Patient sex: M
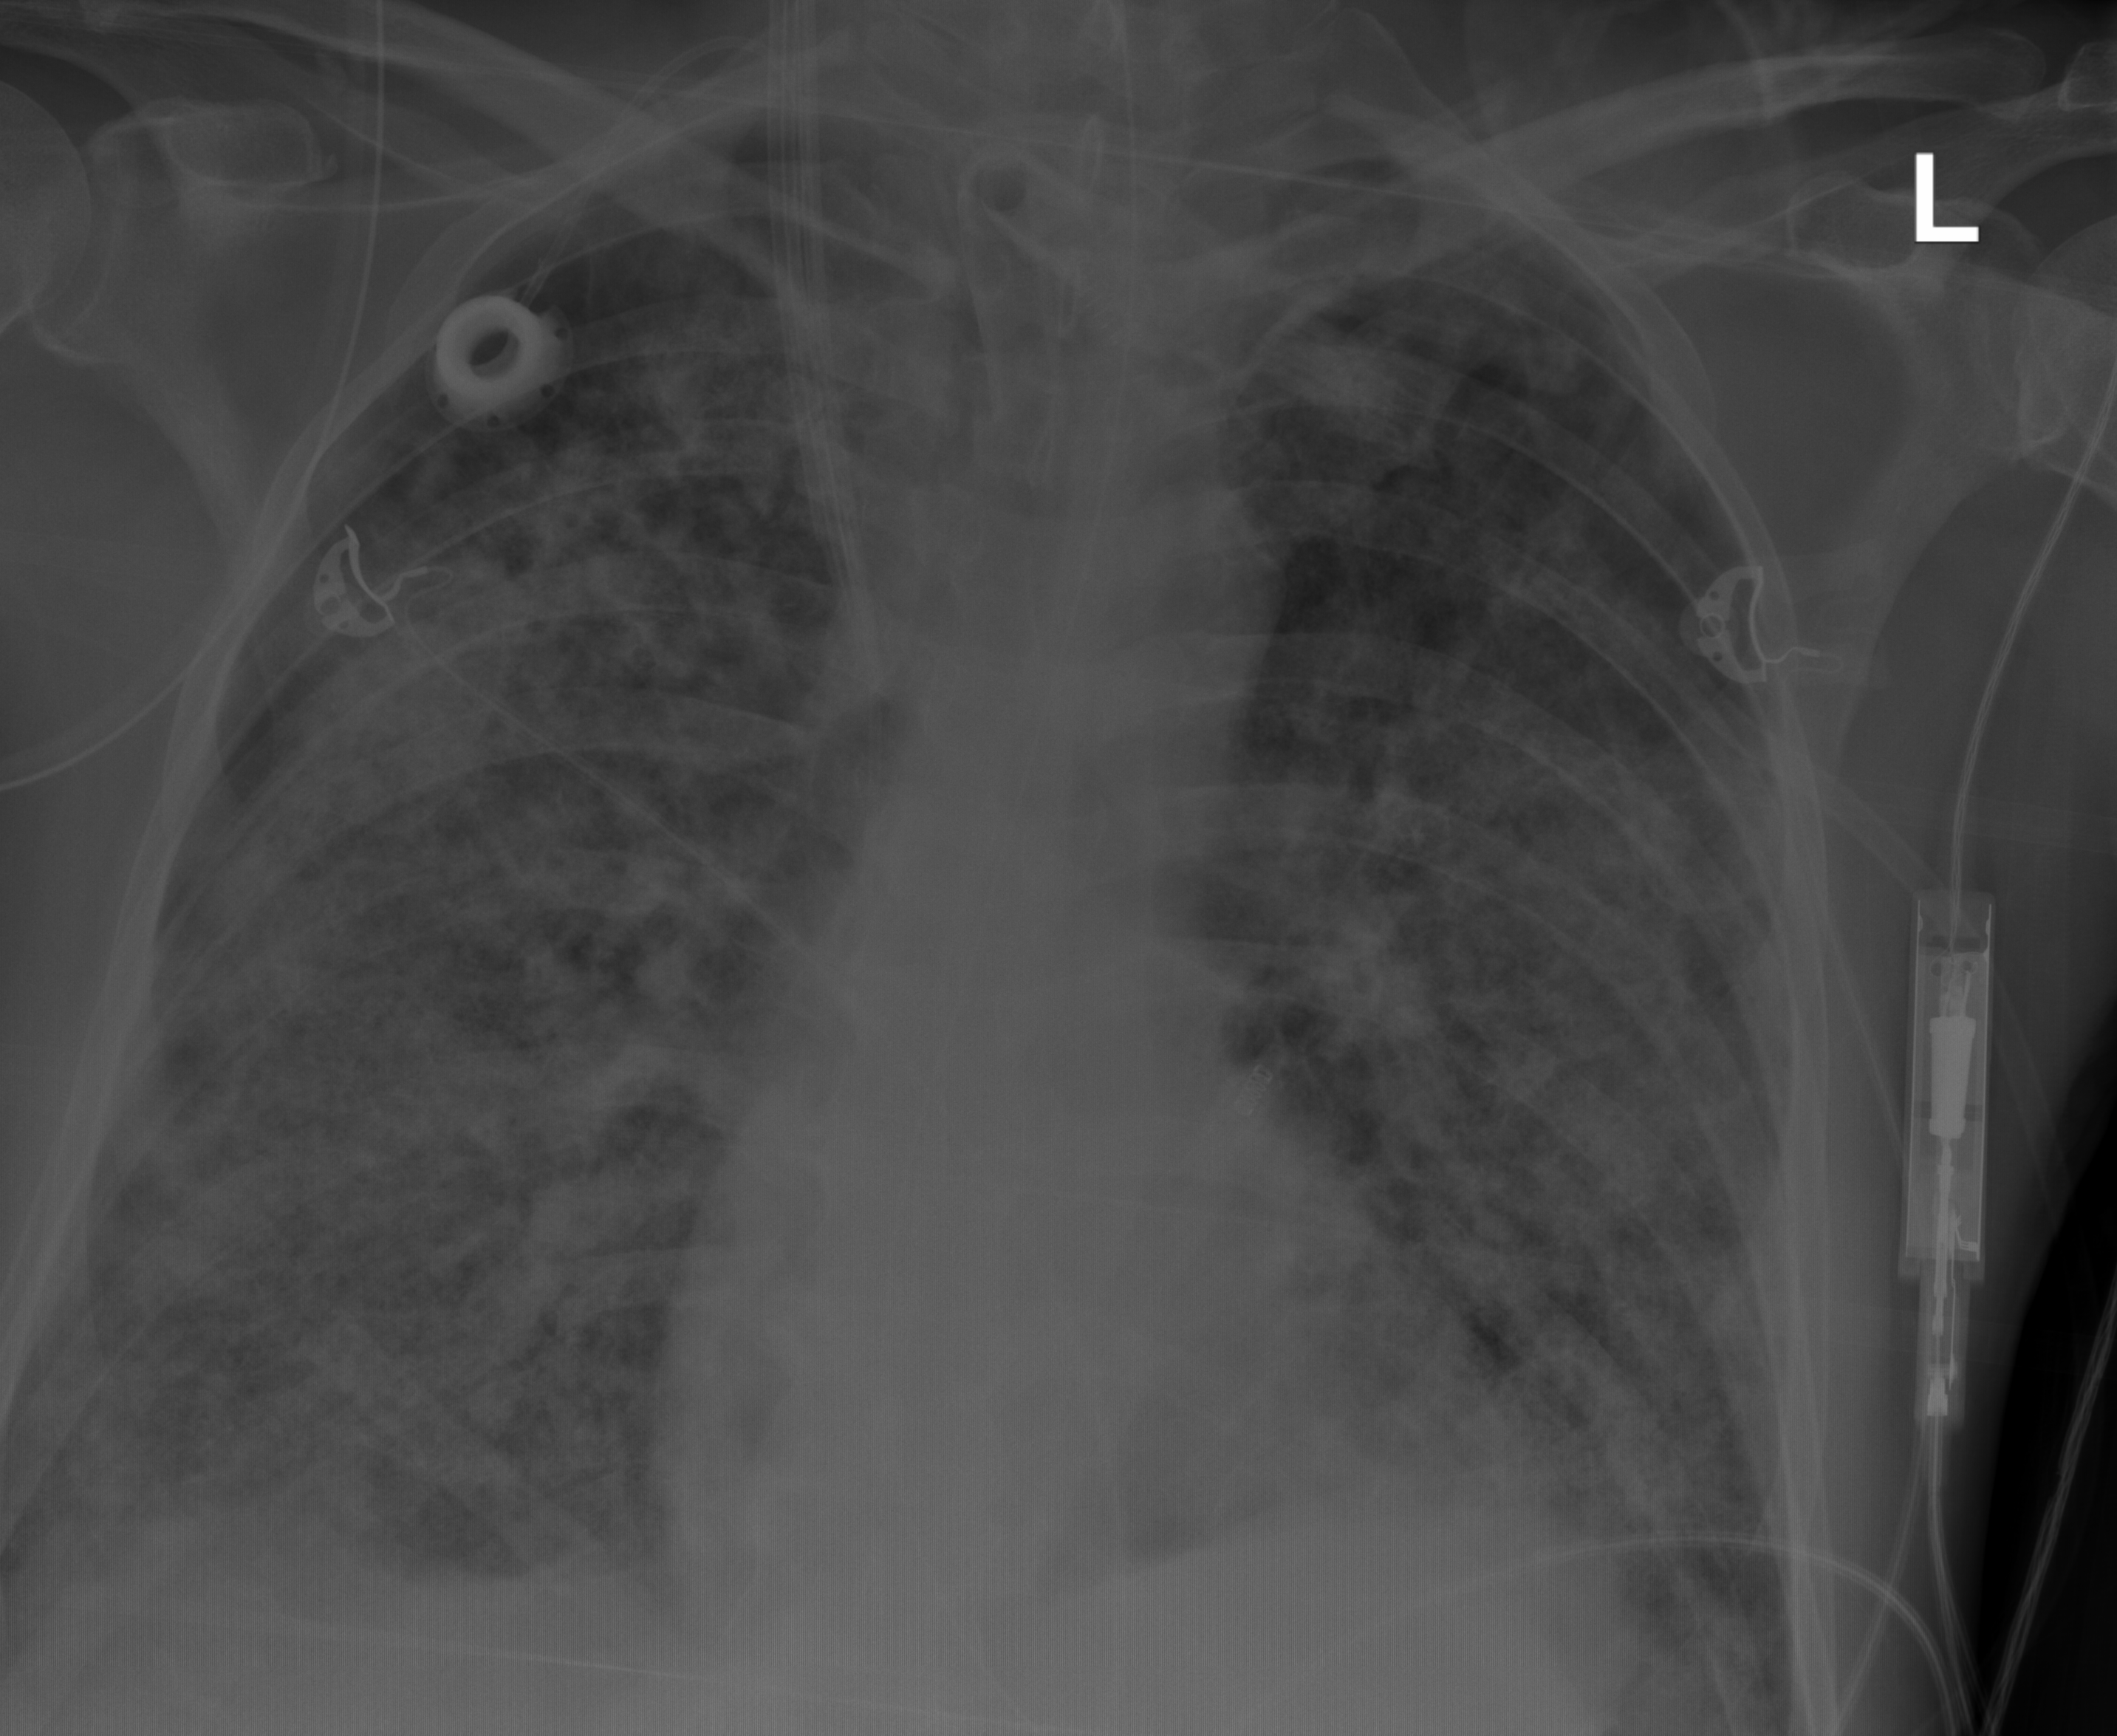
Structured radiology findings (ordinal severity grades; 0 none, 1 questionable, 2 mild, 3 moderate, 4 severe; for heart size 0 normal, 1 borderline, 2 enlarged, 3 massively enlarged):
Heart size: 1
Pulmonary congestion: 2
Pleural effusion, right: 0
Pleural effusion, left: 0
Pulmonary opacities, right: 3
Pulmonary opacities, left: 3
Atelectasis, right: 2
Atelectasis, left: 2